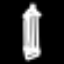
Label: pencil